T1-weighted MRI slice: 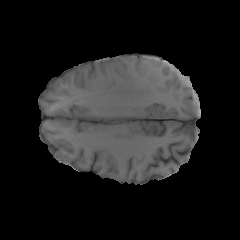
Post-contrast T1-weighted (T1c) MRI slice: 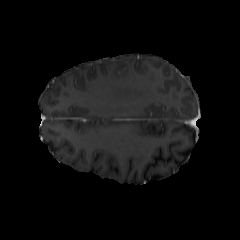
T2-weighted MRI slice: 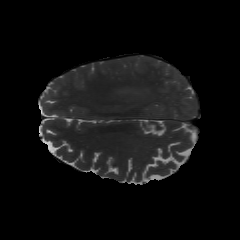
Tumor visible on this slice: yes